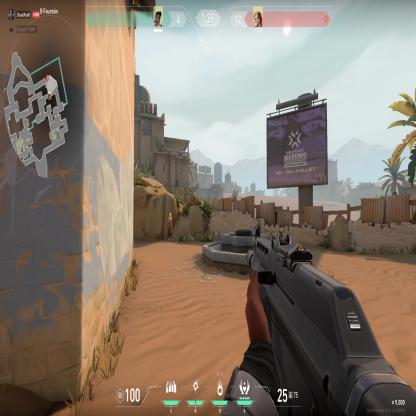
Label: enemy